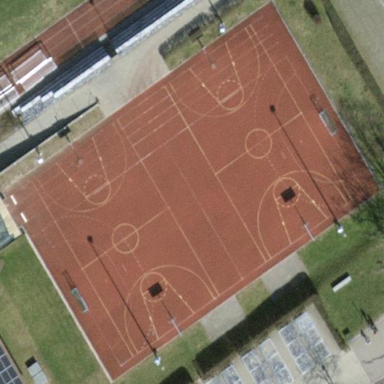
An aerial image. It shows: Sports pitch for basketball and handball activities.